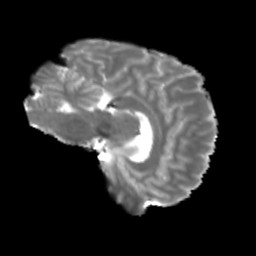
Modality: T2w
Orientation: sagittal
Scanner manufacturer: siemens
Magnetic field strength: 3 T
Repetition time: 4 s
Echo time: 0.0594 s